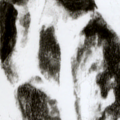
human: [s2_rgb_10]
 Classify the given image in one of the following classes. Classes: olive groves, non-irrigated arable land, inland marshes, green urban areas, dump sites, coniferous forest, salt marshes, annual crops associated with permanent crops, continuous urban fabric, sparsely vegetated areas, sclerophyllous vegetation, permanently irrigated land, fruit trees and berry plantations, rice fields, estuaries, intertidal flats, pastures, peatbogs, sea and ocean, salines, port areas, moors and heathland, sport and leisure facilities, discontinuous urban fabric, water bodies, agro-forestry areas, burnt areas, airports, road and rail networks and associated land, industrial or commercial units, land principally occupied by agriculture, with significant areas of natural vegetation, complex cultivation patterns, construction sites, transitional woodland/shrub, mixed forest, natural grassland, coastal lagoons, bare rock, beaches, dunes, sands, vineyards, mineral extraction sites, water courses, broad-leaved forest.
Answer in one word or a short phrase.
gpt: coniferous forest, peatbogs